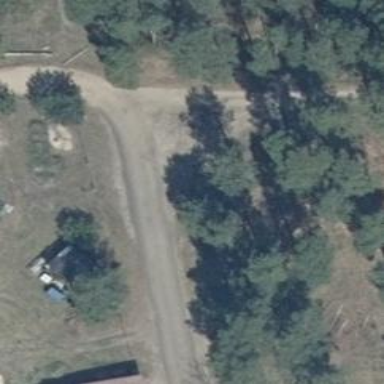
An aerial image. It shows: Emergency access point on the road.